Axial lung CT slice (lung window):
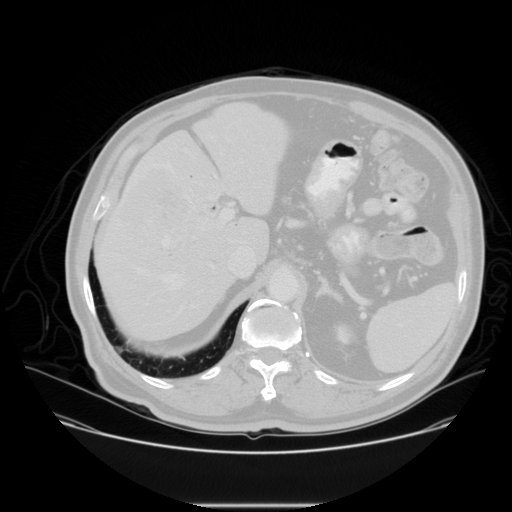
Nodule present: no